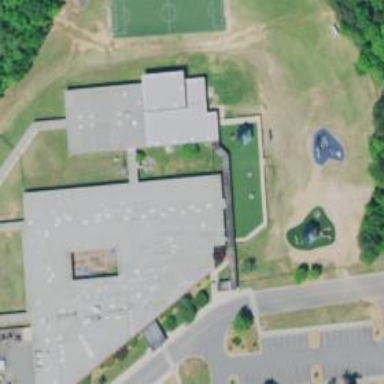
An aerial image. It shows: School.